Aerial crown-view tile of a tropical tree (Barro Colorado Island, Panama), acquired 20241112:
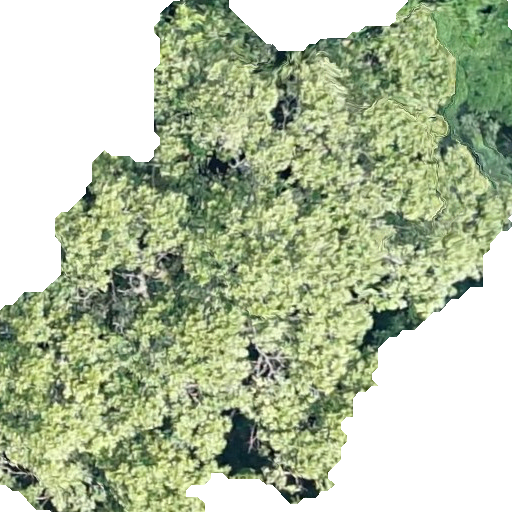
Species: Anacardium excelsum
GBIF accepted scientific name: Anacardium excelsum
Crown area: 301.234 m²